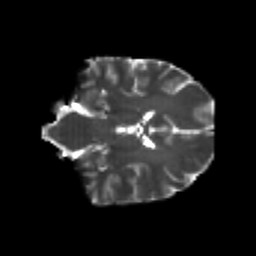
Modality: T2w
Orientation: coronal
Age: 22
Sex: female
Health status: healthy
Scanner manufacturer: philips
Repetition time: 7.391 s
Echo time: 0.08599 s